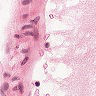
Metastatic tissue present: no